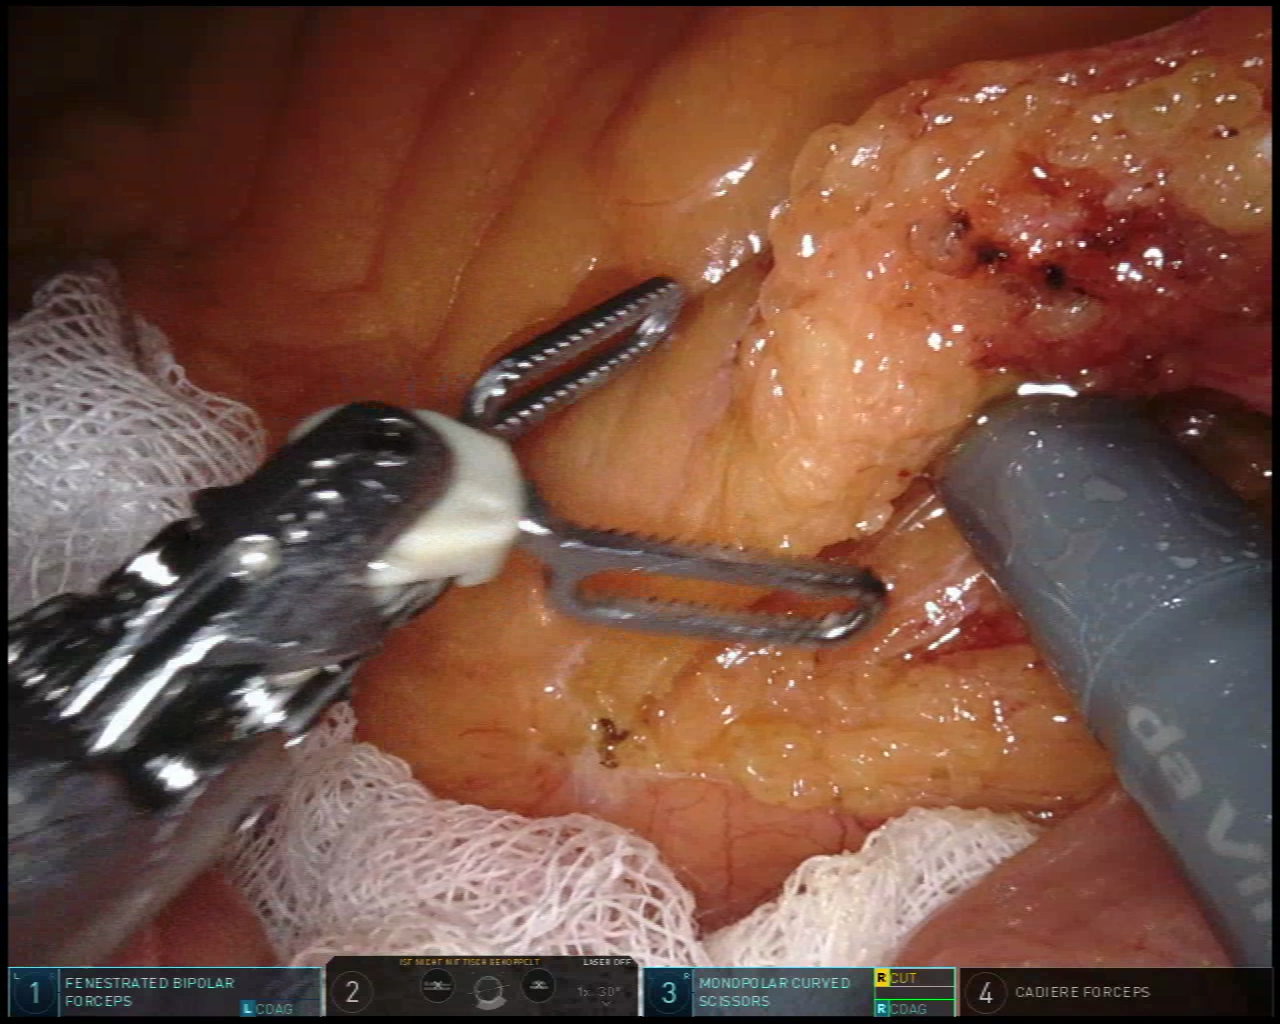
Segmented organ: small_intestine
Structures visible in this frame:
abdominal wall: no
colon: no
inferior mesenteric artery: no
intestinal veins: no
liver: no
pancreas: no
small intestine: yes
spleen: no
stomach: no
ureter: no
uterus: no
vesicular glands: no